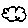
Label: cloud